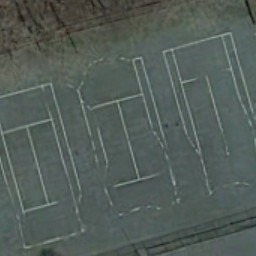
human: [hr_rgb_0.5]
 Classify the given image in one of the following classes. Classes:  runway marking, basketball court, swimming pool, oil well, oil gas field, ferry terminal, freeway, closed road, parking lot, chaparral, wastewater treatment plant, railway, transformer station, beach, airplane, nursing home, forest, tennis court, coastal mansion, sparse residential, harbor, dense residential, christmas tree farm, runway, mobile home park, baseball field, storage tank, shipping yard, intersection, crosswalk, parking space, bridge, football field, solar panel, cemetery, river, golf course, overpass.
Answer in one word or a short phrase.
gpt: tennis court